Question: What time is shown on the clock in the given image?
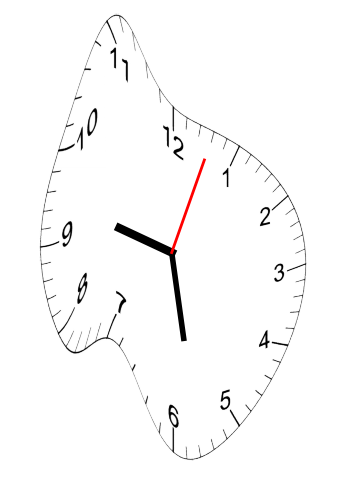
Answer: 09:28:03